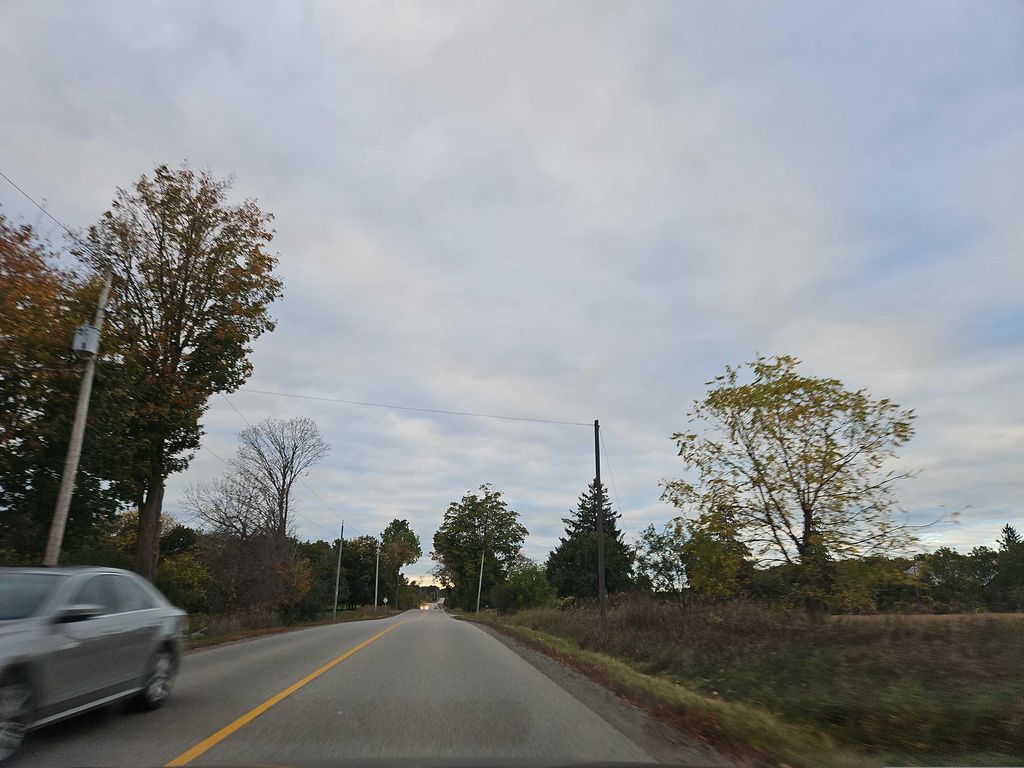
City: kitchener-waterloo